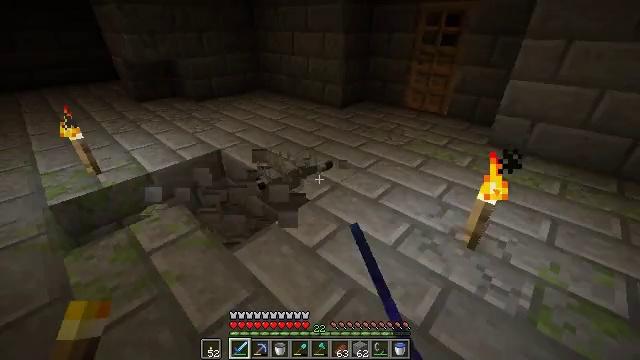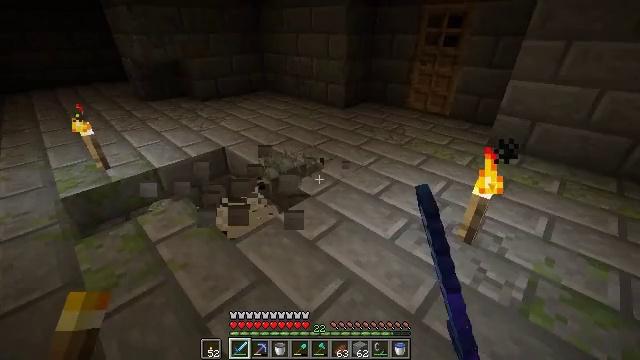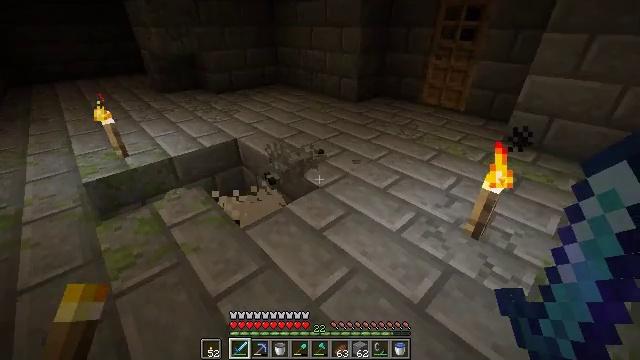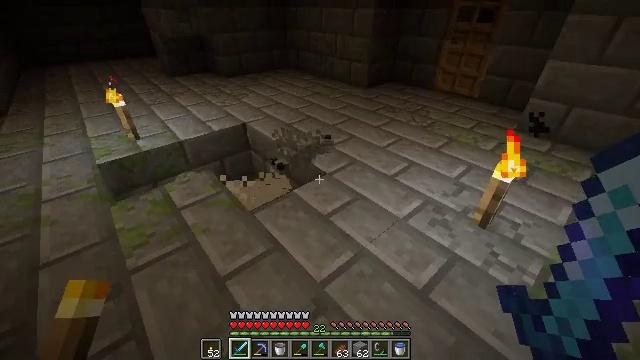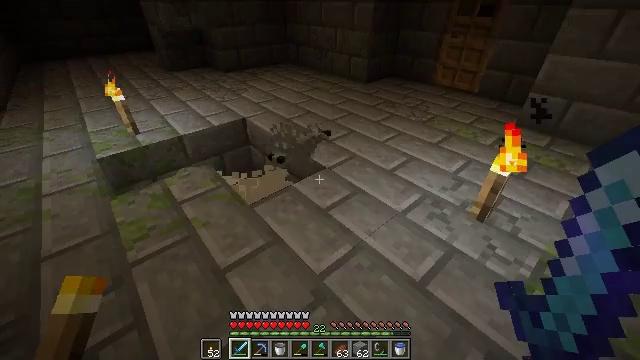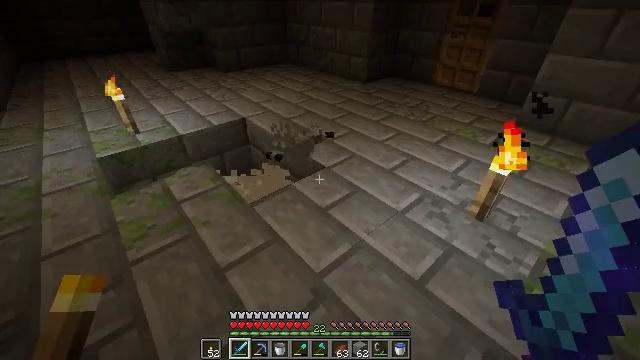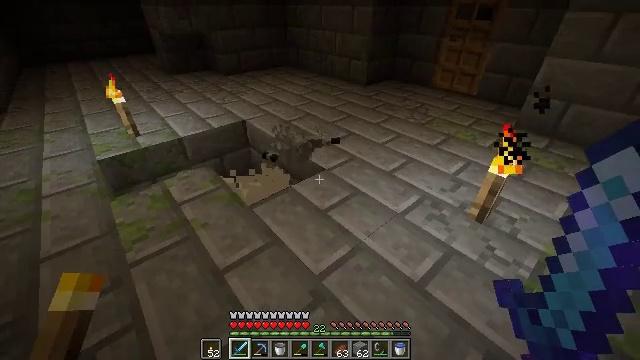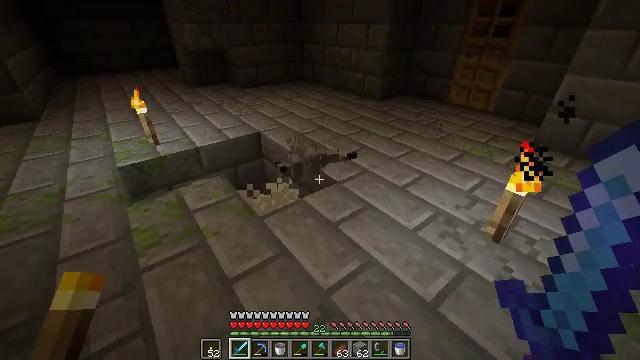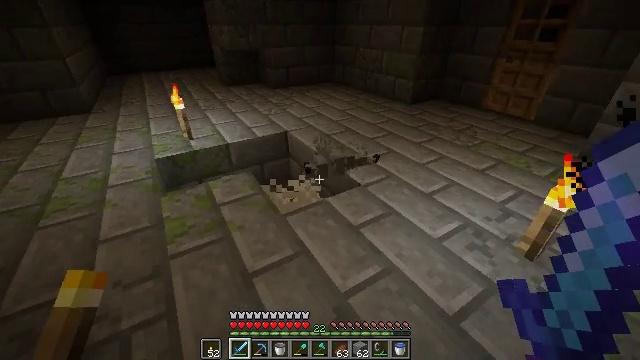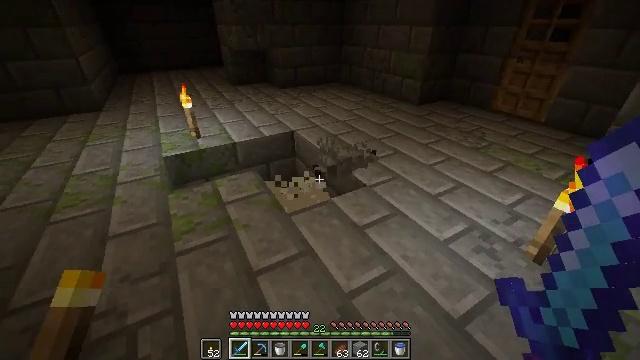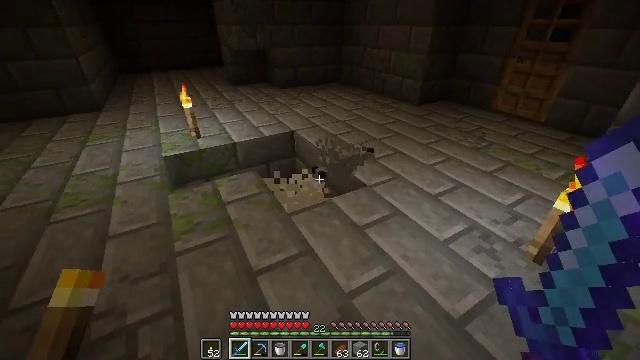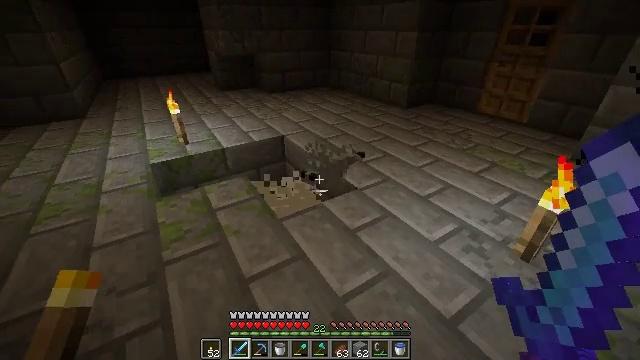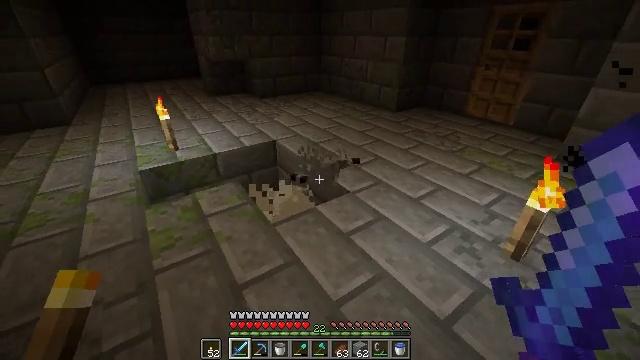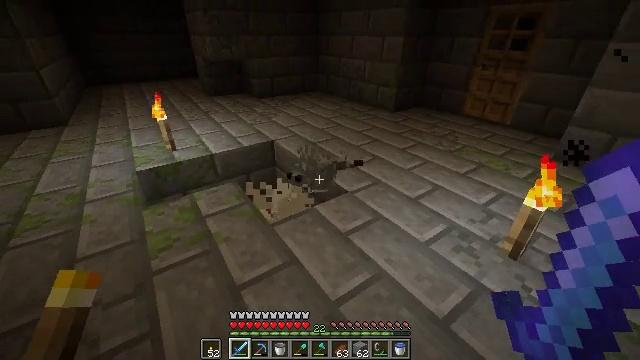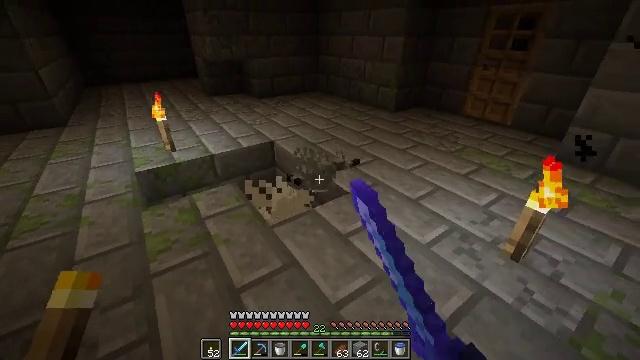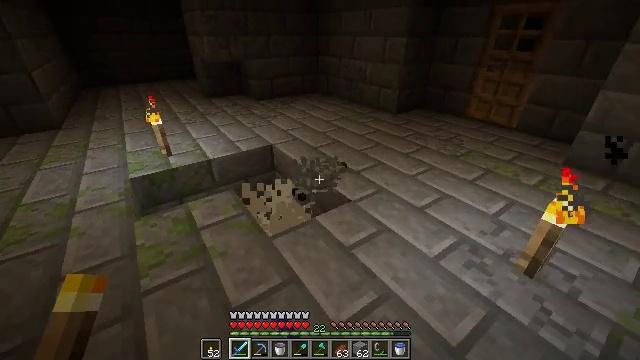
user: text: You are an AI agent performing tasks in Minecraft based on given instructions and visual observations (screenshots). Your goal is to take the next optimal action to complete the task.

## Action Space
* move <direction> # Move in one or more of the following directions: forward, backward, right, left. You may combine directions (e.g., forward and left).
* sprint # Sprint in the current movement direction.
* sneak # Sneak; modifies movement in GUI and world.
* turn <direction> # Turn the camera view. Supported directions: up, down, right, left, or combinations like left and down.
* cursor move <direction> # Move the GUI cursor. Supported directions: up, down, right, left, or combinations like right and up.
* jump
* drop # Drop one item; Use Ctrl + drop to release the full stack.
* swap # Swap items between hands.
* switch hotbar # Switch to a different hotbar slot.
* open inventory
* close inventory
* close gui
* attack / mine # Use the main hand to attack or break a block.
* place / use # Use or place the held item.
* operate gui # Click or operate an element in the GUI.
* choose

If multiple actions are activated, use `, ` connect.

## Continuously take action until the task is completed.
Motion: motion action
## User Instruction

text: Combat the silverfish.
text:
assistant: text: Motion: turn left
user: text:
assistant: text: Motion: turn left and down
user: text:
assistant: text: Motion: turn left and down
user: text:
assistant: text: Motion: no_op
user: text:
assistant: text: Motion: no_op
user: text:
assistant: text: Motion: no_op
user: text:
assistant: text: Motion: turn left and up
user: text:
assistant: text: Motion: turn left
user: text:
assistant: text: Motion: turn left
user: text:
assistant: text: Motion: no_op
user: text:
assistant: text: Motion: turn right
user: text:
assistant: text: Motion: turn right
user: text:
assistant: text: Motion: attack / mine
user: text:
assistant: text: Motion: move forward, attack / mine
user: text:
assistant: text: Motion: move forward, attack / mine
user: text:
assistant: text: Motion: move forward, turn left and down, attack / mine
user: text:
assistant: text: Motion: turn left and down
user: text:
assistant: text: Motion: no_op
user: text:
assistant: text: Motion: no_op
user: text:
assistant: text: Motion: turn down
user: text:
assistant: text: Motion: turn down
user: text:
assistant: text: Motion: no_op
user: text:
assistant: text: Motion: turn down
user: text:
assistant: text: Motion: turn down
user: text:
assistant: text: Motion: turn left and down
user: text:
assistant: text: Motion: move forward, turn left and down
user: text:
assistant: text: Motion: move forward, turn down
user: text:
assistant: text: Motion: move forward, turn down
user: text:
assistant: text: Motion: move forward, turn down
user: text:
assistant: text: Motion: move forward, turn left and down